Interaction volume radius: 5 \u00c5
Interaction volume height: 15 \u00c5
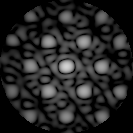
Disorder parameter: 0.2273